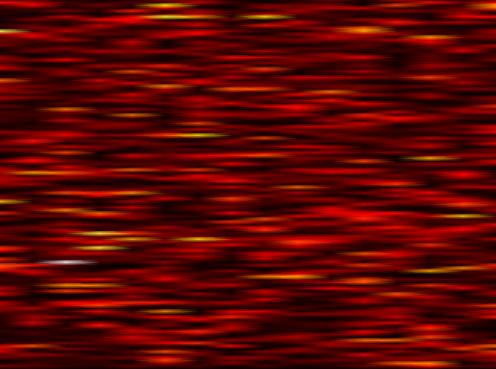
Label: UFMC